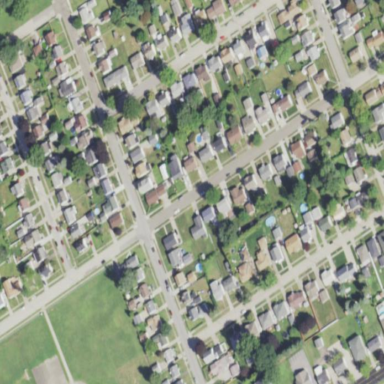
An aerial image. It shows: Neighborhood.